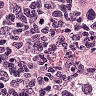
Metastatic tissue present: yes